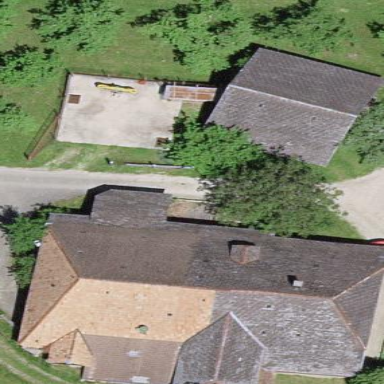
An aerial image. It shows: Farm building.